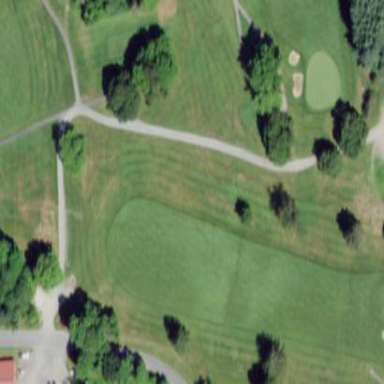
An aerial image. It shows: Golf pitch for leisure land.